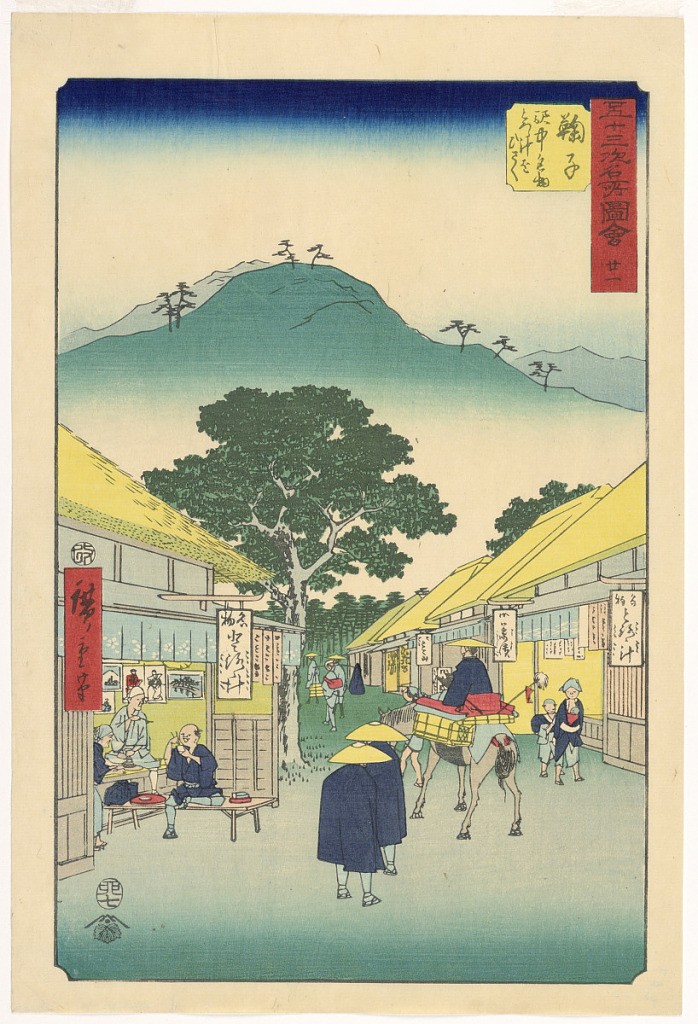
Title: Tororojiru Shop at Mariko from the series 53 Stations of Tokaido
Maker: Ando Hiroshige, Japanese, 1797–1858
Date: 1855
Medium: Woodblock print in colored ink on paper
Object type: Print
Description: This station scene shows banners selling famous yam soup. On the left side is a man-eating just outside the shop. Two covered soldiers in the front, with their back behind us, are walking towards a man on horseback. The right side shows a mother carrying a baby and an older child behind her. As our eyes wander more in-depth into the image, there is a giant tree that echos the same shape of the mountain behind it.